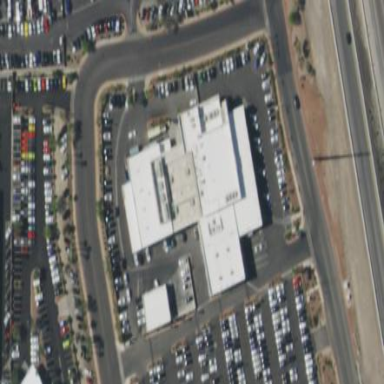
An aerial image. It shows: Building housing car shop.